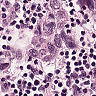
Metastatic tissue present: yes